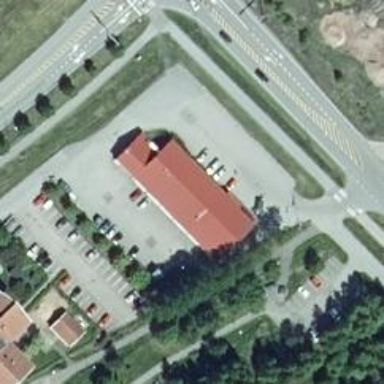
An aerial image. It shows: Convenience shop.